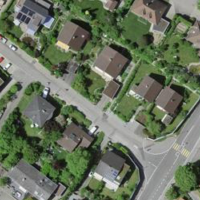
EUNIS habitat code: 55
Species observed at this site:
Stellaria media
Veronica persica